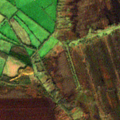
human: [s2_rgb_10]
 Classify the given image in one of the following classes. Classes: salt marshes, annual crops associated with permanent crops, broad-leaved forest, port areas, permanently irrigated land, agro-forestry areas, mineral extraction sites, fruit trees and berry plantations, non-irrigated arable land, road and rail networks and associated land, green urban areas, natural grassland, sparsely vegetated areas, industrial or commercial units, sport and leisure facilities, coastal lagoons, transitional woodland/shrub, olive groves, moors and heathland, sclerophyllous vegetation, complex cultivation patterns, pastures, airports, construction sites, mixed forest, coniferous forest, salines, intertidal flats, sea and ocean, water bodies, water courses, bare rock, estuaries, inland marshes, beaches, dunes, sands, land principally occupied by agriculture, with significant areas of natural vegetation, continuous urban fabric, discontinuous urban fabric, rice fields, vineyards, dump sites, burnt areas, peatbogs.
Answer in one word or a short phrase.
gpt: pastures, peatbogs